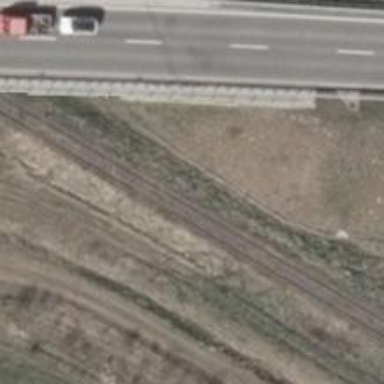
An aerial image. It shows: Railway signal.